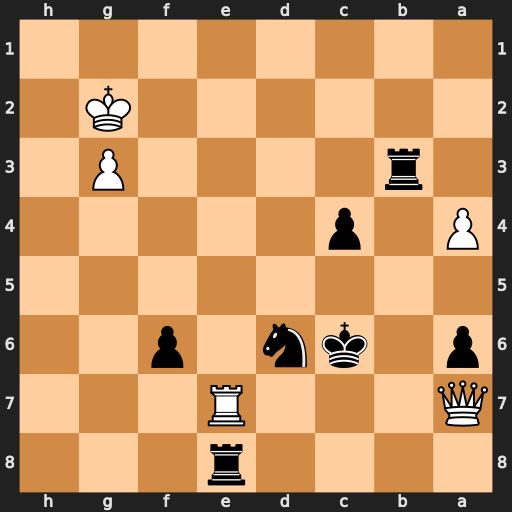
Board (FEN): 4r3/Q3R3/p1kn1p2/8/P1p5/1r4P1/6K1/8
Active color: b
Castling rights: -
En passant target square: -
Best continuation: Rxe7 Qxe7 c3 Qe3 c2 Qxb3 c1=Q